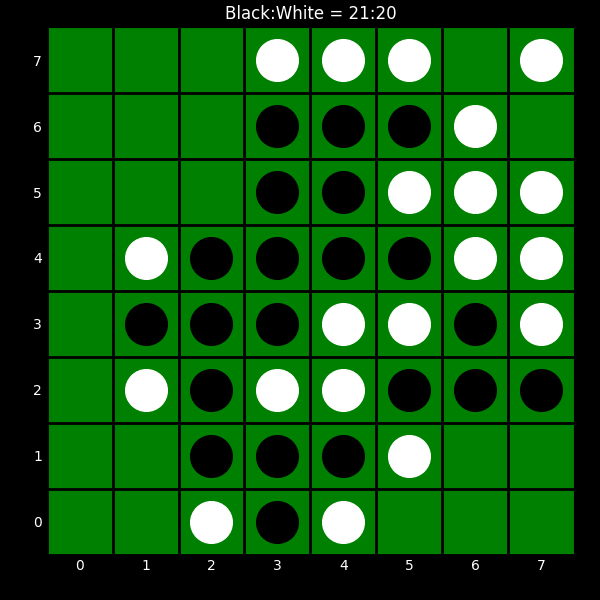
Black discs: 21
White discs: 20